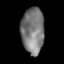
Tissue: lung
Cell type: Smooth muscle cells
Senescence score: 0.6237
Nuclear area (px): 1034
Mean DAPI intensity: 121.61